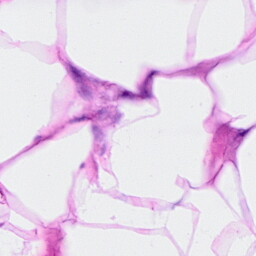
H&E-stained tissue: Breast